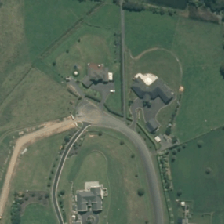
Land cover: urban_build_up